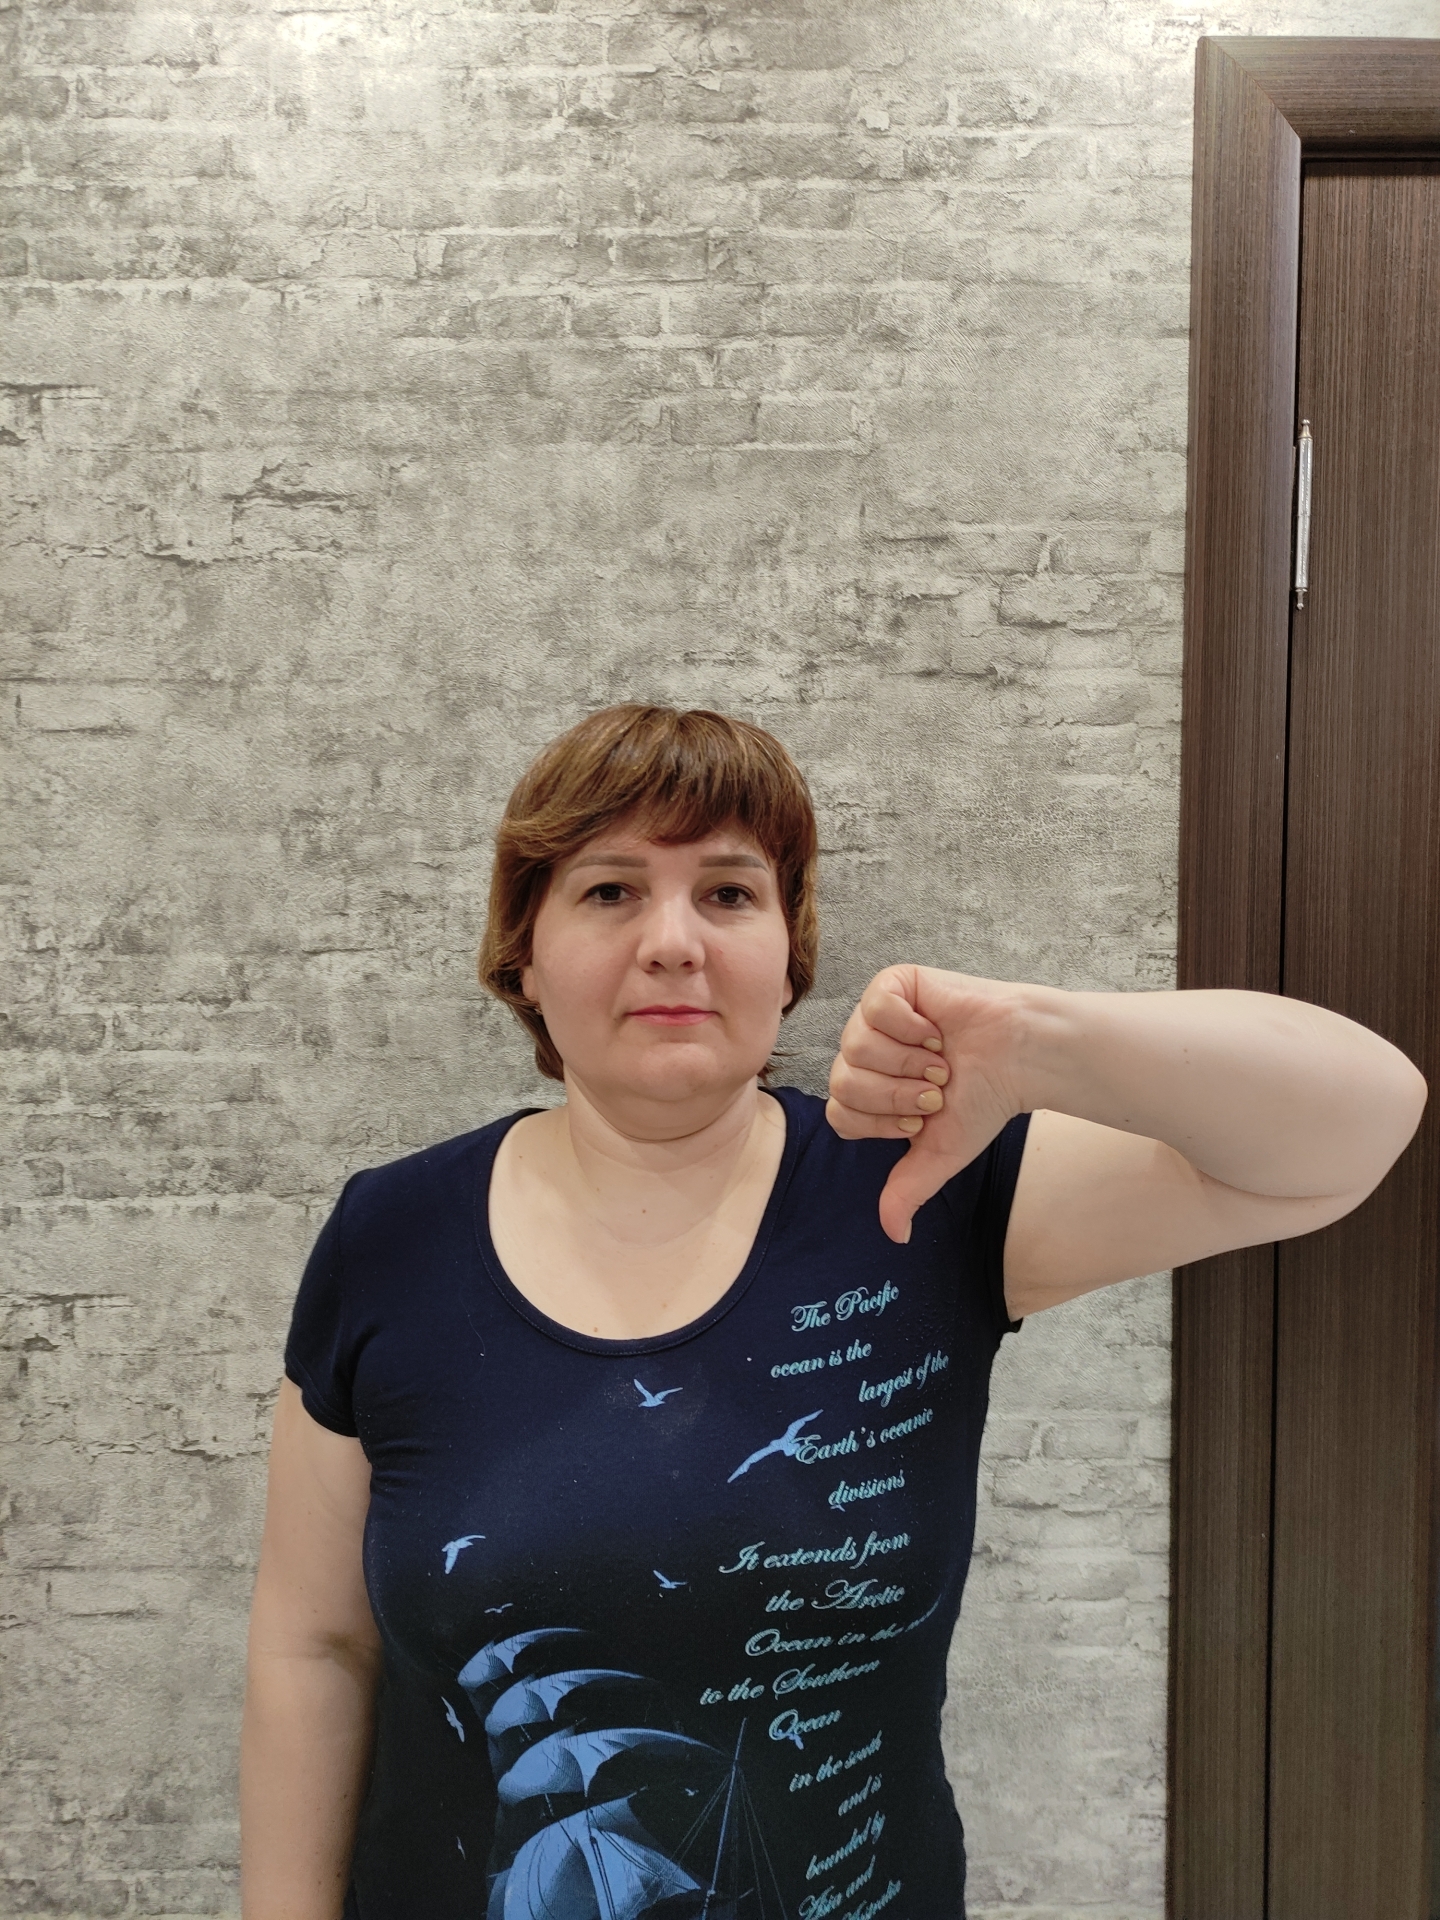
Label: clear